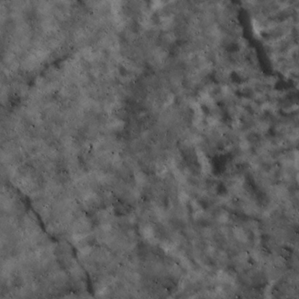
Label: non_frost